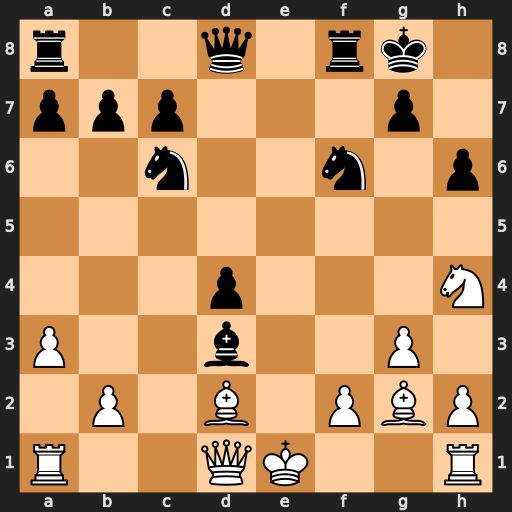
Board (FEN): r2q1rk1/ppp3p1/2n2n1p/8/3p3N/P2b2P1/1P1B1PBP/R2QK2R
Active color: w
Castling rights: KQ
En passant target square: -
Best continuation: Qb3+ Rf7 Qxd3